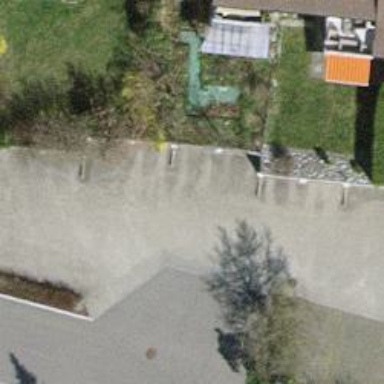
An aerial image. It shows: Driveway made of paving stones.